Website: apple
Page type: customer-info-address
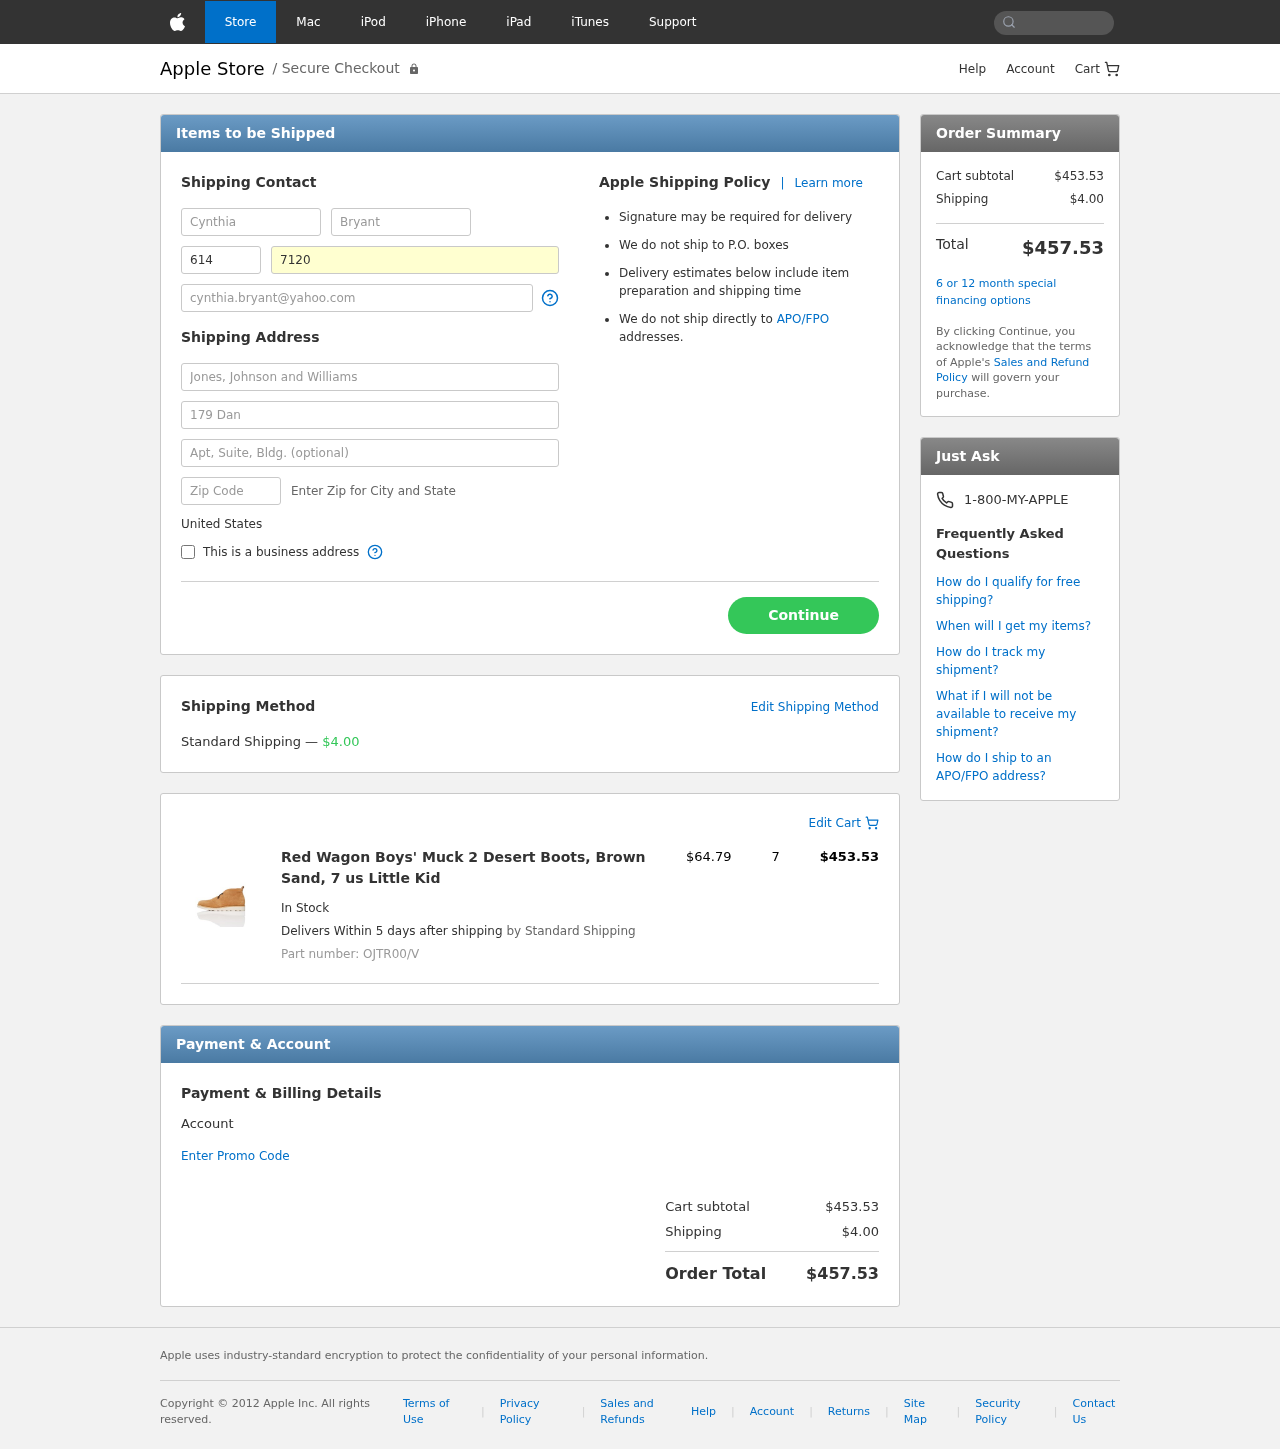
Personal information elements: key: PII_COUNTRY
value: United States
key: PII_FIRSTNAME
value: Cynthia
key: PII_LASTNAME
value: Bryant
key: PII_PHONE_AREA
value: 614
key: PII_PHONE_LINE
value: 7120
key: PII_EMAIL
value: cynthia.bryant@yahoo.com
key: PII_COMPANY
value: Jones, Johnson and Williams
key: PII_STREET
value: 179 Daniel Bridge Suite 084
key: PII_STREET2
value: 899 Robert Rapid Apt. 068
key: PII_POSTCODE
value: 26864
Product elements: key: PRODUCT1_NAME
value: Red Wagon Boys' Muck 2 Desert Boots, Brown Sand, 7 us Little Kid
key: PRODUCT1_PRICE
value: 64.79
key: PRODUCT1_QUANTITY
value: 7
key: PRODUCT1_SKU
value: OJTR00/V
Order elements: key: ORDER_SHIPPING_COST
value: $4.00
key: ORDER_ITEM_TOTAL
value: $453.53
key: ORDER_SUBTOTAL
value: $453.53
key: ORDER_TOTAL
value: $457.53